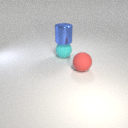
large cyan rubber sphere behind large red rubber sphere